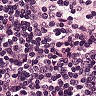
Metastatic tissue present: no